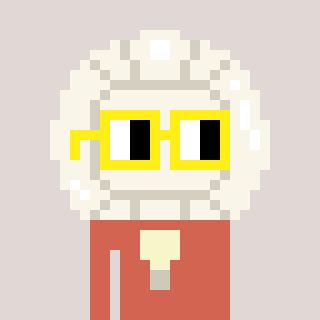
a pixel art character with square yellow glasses, a volleyball-shaped head and a peachy-colored body on a warm background